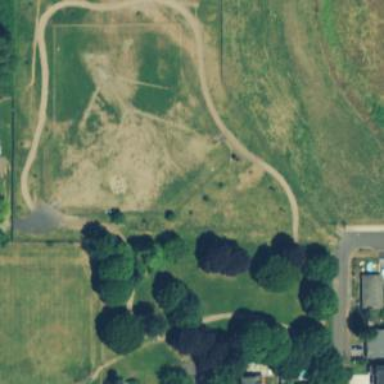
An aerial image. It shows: Dog park enclosed by fence.